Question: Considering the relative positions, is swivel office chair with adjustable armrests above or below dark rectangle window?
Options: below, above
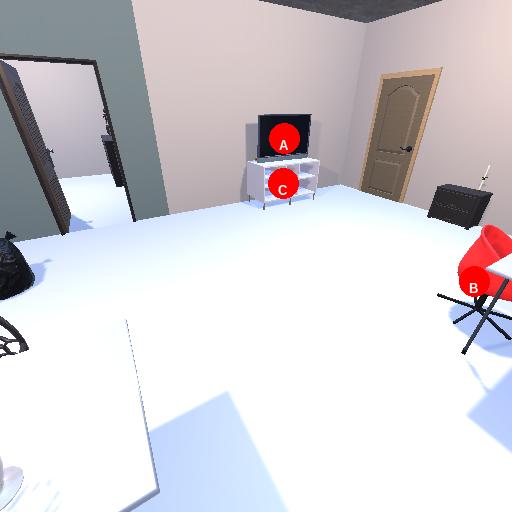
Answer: below